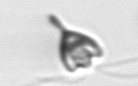
Label: Pyramimonas_longicauda